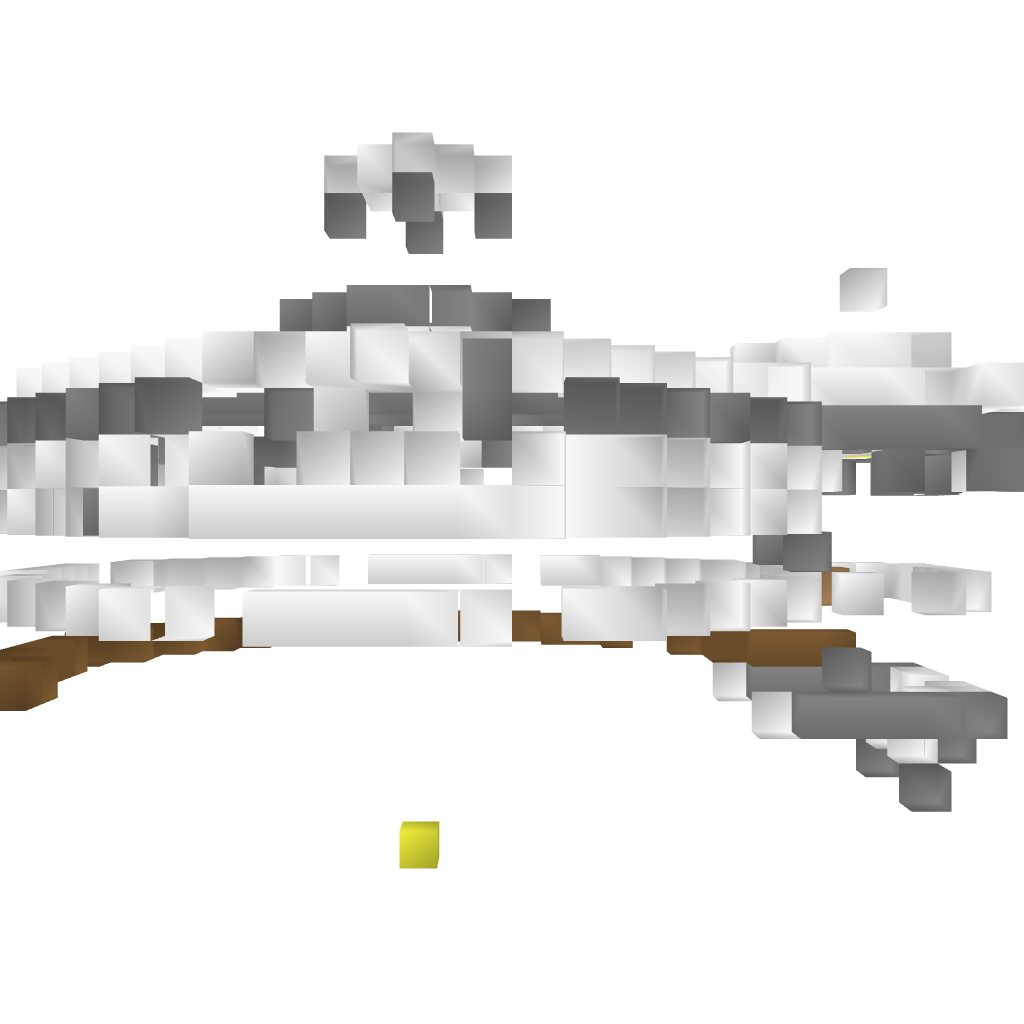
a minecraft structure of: PropHunt Lobby bad low quality